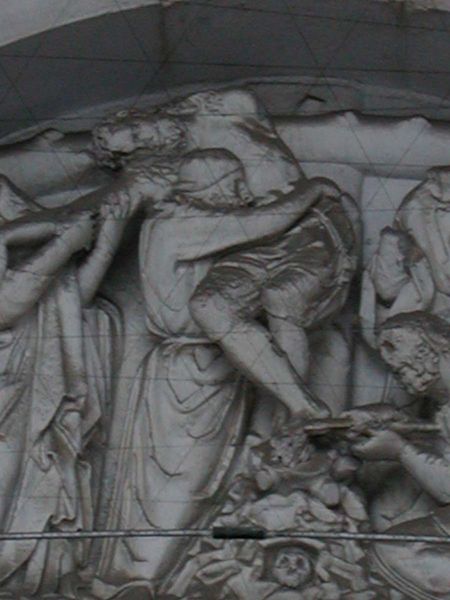
Titel: Portalanlage S. Martino
Standort: Lucca, S. Martino (EU - I)
Schlagwörter: gott, gruppe, kampf, mann, weiß, menschen, ausschnitt, grau, kleid, marmor, männer, szene, rock, bart, wand, bibel, falten, halten, schädel, stein, tot, tragen, trauer, ast, gitter, kirche, gewand, schulter, engel, skulptur, relief, bein, umarmung, fassade, fels, figuren, detail, foto, kreuz, kaputt, totenkopf, skulpturen, christus, jesus, kreuzabnahme, kreuzigung, leichnam, verschlungen, jünger, petrus, raster, tympanon, relif, relie, gekreuzigter, gebrochen, judas, bruchstellen, endel, schädel leichnam krieger profil